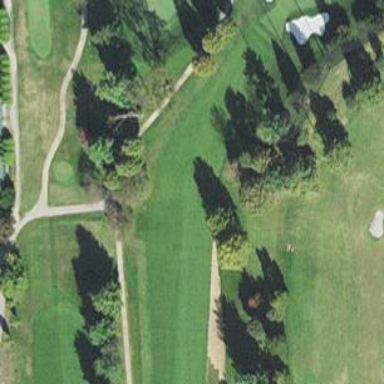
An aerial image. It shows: View of golf hole.